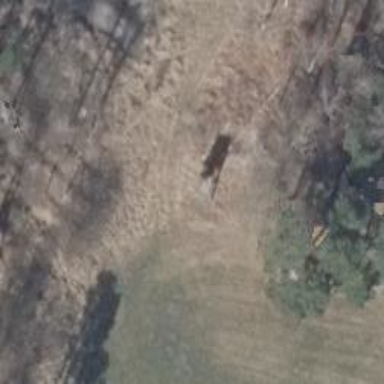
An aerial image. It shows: Hunting stand.